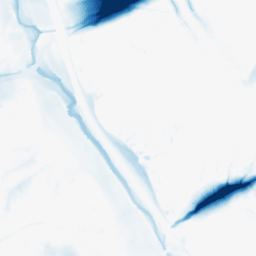
Category: morphological
Decomposition family: morphological_ellipse
Decomposition parameters: operation: closing
width: 50
height: 50
Upsampling method: lanczos
Upsampling parameters: scale: 4
Upsampling scale: 4